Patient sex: M
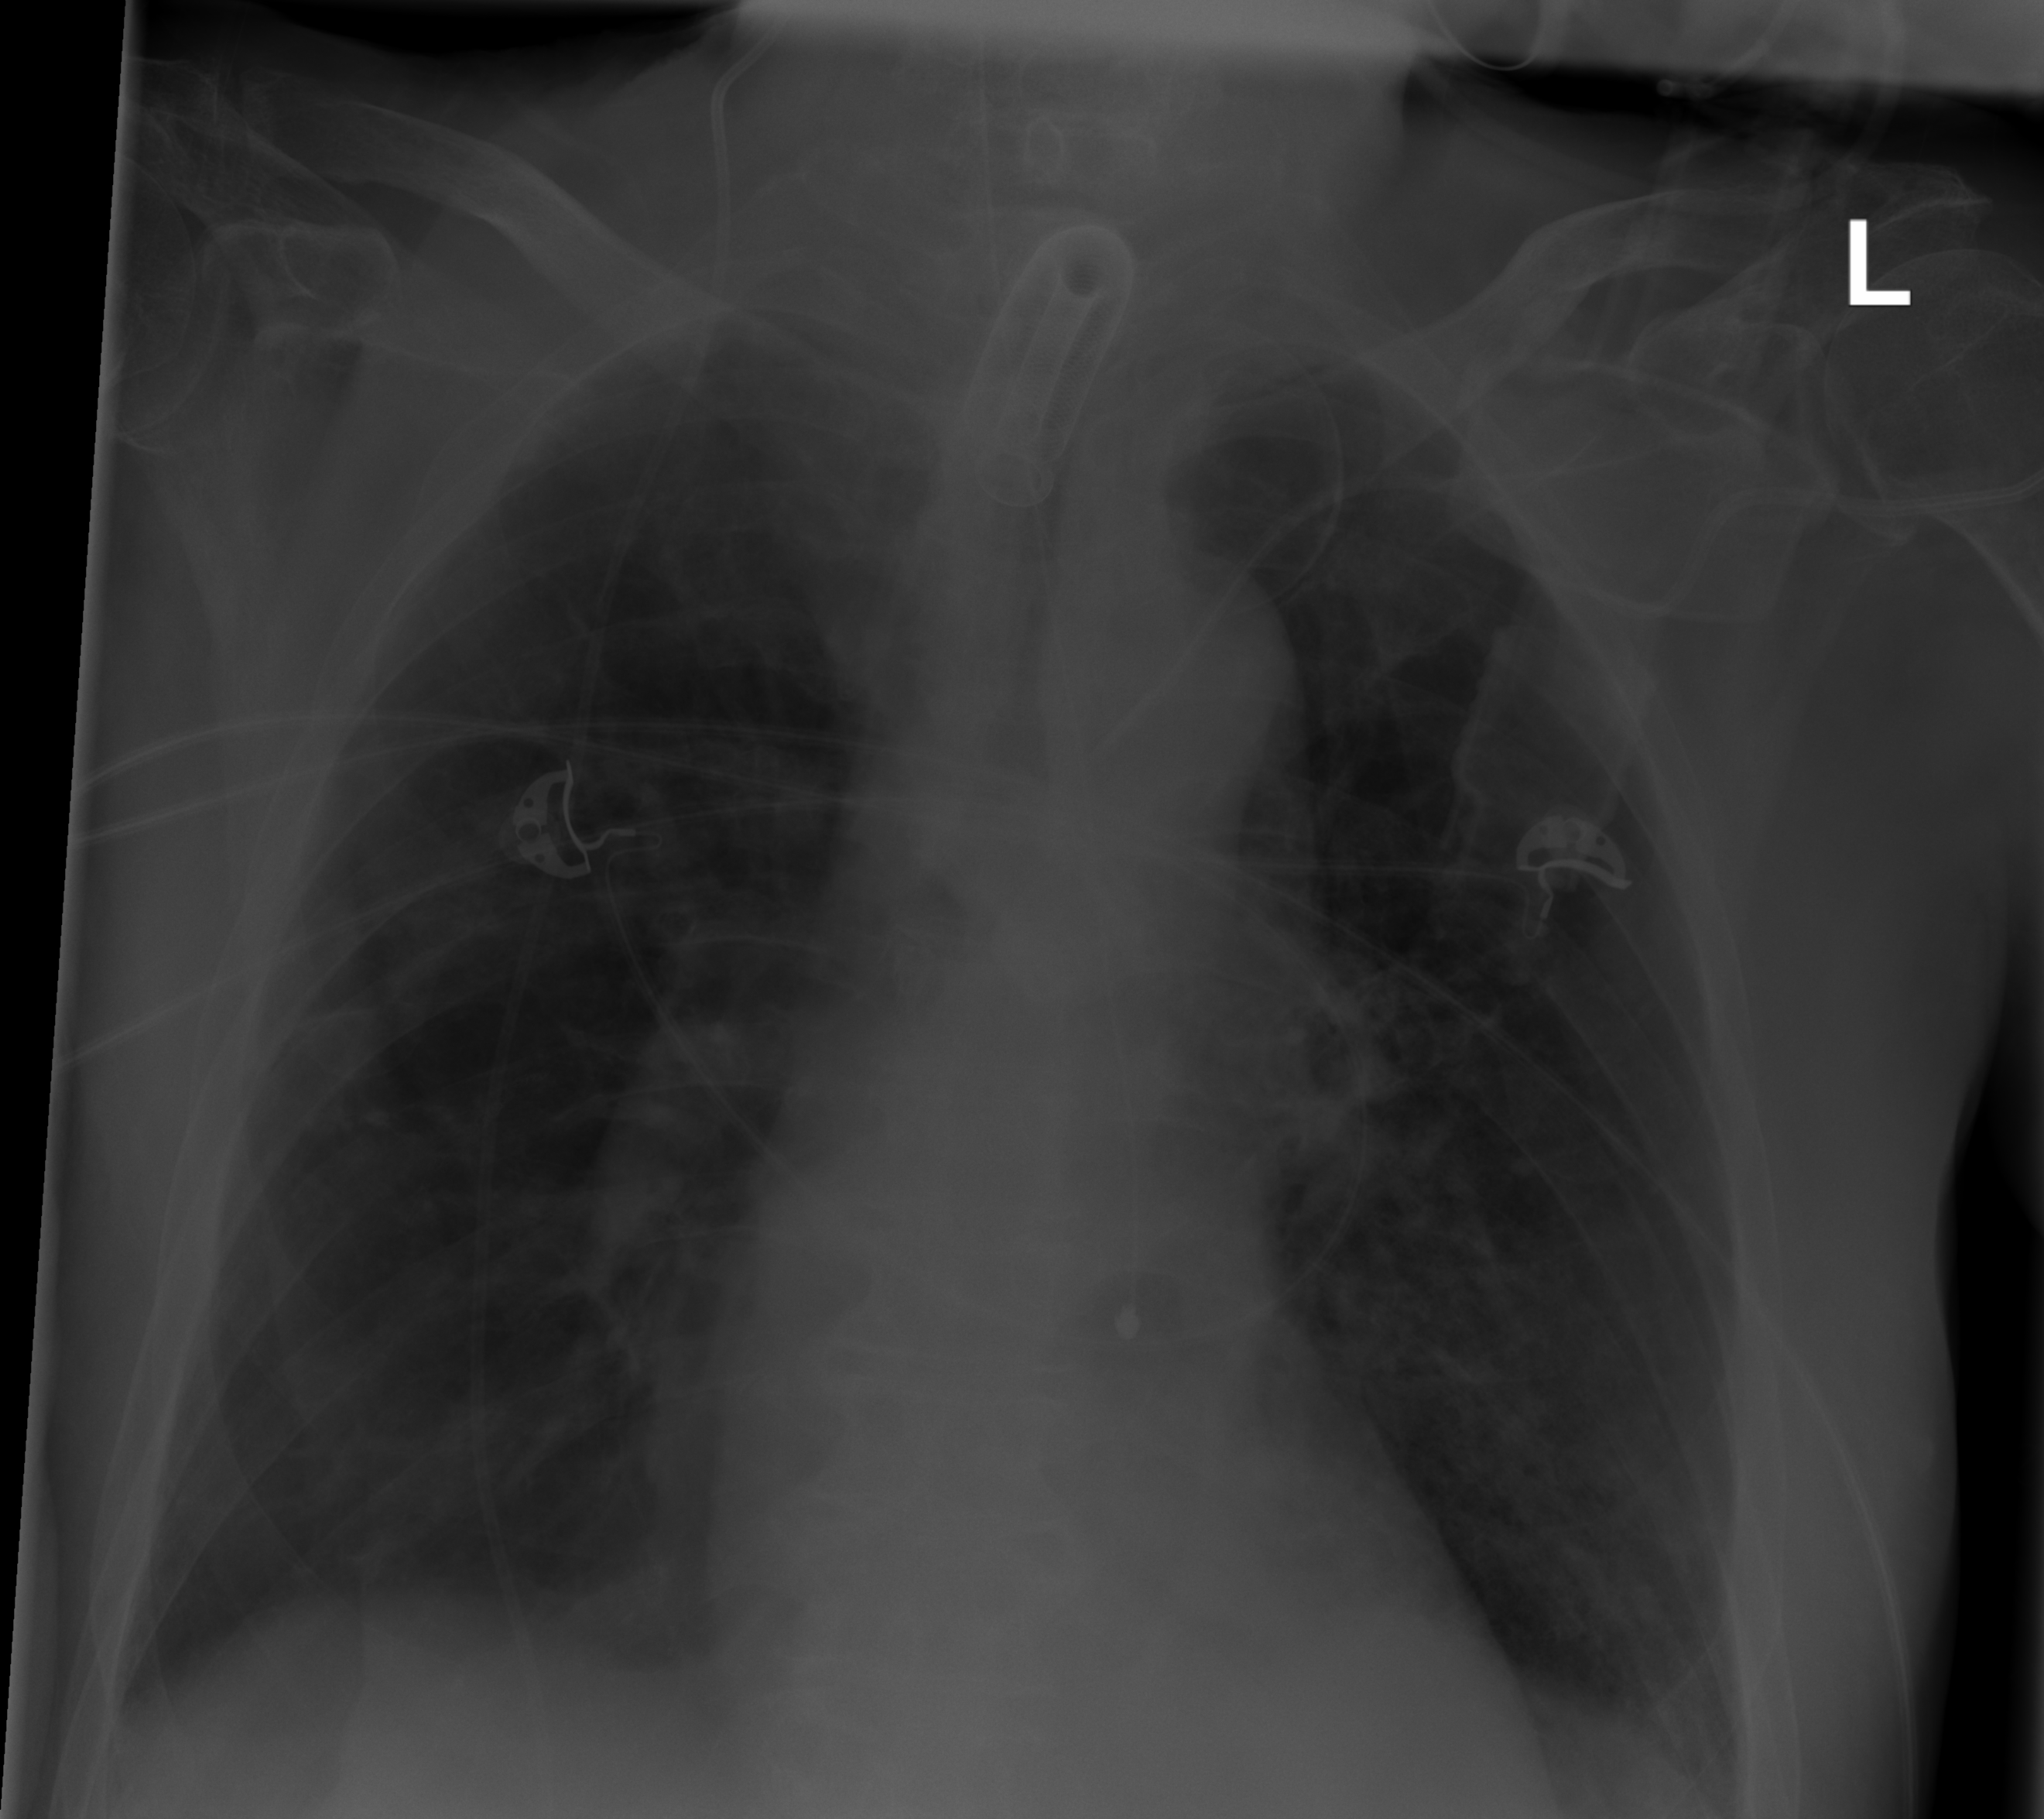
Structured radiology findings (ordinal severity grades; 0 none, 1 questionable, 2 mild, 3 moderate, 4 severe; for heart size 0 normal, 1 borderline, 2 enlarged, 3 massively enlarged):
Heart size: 0
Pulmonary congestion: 0
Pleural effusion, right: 2
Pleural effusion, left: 2
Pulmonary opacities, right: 0
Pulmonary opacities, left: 3
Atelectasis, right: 0
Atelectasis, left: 2